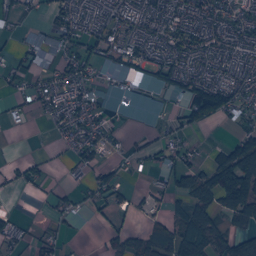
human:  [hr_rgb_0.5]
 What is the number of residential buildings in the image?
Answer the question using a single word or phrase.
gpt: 4342

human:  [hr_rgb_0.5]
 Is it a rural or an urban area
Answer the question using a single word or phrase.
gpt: urban

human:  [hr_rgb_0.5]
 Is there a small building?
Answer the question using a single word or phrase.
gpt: yes

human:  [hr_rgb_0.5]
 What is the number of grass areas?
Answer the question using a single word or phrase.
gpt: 209

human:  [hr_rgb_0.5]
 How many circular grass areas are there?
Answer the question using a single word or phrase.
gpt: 0

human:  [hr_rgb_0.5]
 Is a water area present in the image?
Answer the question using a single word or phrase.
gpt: yes

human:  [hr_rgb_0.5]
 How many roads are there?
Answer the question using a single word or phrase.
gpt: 812

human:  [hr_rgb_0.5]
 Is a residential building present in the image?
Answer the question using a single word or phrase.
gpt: yes

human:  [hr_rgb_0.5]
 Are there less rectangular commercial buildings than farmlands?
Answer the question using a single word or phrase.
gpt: yes

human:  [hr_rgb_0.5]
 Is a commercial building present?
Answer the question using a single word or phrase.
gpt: yes

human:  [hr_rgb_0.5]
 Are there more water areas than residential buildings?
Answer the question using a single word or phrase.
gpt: no

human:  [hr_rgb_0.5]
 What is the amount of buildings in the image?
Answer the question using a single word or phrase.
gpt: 4434

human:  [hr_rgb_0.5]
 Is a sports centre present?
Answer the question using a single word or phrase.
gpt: yes

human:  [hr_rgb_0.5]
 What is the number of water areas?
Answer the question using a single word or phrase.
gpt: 34

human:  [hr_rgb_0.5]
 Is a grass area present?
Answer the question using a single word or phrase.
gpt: yes

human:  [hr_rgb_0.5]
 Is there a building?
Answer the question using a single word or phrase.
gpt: yes

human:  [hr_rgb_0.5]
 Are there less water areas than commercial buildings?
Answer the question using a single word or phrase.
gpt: no

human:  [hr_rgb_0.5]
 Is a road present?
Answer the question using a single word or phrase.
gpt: yes

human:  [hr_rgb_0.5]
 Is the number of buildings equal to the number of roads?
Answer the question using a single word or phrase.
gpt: no

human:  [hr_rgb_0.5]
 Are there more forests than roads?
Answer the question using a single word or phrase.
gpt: no

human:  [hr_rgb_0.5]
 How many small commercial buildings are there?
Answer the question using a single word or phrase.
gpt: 17

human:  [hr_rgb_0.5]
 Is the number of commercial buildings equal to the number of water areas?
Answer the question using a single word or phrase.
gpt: no

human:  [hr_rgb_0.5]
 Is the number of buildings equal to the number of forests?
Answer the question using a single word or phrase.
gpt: no

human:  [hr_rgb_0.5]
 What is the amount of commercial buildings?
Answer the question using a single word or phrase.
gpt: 22

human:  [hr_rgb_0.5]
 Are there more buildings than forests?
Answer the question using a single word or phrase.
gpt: yes

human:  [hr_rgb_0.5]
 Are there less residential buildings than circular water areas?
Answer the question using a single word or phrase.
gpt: no

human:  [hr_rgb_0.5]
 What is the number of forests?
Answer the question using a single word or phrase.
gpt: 149

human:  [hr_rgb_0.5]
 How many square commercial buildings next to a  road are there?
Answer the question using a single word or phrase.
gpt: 0

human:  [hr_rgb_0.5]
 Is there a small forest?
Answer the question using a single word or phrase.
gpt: yes

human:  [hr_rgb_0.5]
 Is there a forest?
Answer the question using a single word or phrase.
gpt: yes

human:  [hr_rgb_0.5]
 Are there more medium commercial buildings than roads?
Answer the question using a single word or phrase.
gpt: no

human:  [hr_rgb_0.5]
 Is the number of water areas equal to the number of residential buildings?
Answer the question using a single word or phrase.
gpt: no

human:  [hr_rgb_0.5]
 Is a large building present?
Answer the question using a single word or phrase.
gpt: yes

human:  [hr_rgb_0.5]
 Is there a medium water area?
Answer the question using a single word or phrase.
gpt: yes

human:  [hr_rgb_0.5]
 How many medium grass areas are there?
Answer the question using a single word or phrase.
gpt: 78

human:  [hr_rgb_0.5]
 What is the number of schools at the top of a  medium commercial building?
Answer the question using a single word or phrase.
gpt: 5

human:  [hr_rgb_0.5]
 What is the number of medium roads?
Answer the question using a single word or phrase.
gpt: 0

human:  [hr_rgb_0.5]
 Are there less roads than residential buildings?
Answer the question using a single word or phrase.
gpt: yes

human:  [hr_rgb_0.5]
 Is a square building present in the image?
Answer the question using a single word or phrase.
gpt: yes

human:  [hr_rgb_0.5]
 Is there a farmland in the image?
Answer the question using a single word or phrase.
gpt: yes

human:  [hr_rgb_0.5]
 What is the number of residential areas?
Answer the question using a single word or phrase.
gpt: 9

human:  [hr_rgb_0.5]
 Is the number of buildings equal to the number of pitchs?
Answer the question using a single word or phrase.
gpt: no

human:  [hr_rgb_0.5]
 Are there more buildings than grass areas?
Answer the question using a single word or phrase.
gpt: yes

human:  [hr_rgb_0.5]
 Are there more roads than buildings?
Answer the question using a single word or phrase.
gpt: no

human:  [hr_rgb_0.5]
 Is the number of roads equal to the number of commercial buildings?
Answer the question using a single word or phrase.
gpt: no

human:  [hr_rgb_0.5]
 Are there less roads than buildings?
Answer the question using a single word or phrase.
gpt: yes

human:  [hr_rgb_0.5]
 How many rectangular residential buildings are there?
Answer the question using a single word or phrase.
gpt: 2190

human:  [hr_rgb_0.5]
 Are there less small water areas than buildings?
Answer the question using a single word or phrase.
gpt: yes

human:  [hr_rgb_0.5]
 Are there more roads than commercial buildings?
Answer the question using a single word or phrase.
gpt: yes

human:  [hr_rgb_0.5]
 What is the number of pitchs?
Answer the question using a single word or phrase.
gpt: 11

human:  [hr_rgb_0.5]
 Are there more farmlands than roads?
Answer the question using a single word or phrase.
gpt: no

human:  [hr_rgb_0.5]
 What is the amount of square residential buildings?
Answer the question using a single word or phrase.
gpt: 4

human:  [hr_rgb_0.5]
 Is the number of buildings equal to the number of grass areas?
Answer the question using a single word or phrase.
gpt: no

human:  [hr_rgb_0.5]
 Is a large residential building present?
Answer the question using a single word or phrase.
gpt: yes

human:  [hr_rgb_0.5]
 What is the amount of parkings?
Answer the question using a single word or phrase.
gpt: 9

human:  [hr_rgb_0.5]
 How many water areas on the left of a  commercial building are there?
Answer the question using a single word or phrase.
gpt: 34

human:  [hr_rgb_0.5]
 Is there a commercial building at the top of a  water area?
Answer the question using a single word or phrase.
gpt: yes

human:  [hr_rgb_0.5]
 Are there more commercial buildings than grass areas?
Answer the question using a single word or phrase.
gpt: no

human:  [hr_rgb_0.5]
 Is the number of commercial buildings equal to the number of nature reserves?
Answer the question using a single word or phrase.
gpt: no

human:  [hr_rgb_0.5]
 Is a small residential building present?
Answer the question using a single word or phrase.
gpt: yes

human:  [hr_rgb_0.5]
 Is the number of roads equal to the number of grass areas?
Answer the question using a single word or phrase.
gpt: no

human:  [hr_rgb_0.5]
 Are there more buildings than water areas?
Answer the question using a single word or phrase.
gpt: yes

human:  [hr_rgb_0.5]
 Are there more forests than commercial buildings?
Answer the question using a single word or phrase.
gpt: yes

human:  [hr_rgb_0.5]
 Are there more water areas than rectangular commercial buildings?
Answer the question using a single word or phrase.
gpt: yes